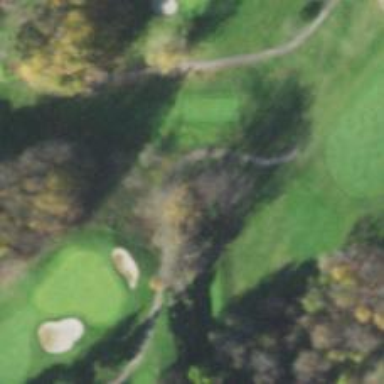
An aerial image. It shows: Pathway for golfing.